Field crop: tomato
Growth stage: 1
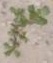
Species: portulaca